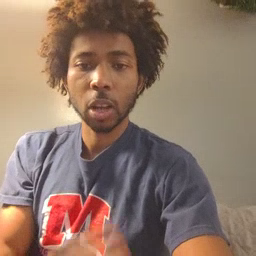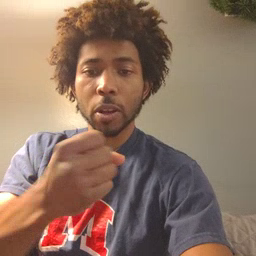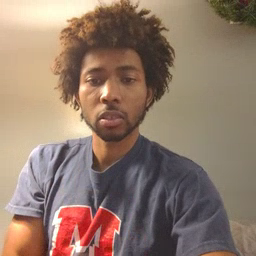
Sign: make